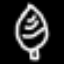
Label: leaf